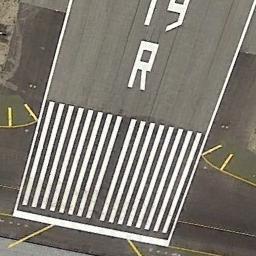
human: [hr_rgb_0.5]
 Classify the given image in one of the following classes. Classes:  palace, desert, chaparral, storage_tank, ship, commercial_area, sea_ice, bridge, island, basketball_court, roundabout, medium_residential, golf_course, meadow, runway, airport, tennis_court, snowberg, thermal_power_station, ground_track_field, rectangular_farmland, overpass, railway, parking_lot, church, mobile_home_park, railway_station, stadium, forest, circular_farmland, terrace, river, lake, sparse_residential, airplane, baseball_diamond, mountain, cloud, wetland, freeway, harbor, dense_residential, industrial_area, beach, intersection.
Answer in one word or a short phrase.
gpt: runway